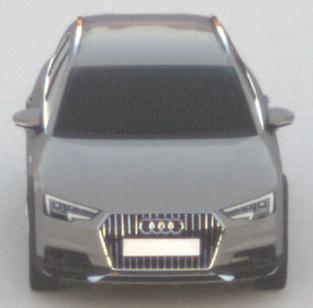
Make: Audi
Model: A4 Allroad 45 TFSI
Detailed model: A4 (B9) allroad
Model produced from: 2019/02
Model produced until: 2019/05
Doors: 5
Color: gray
Road condition: dry road
Daytime: sunrise or sunset
Contrast: low contrast